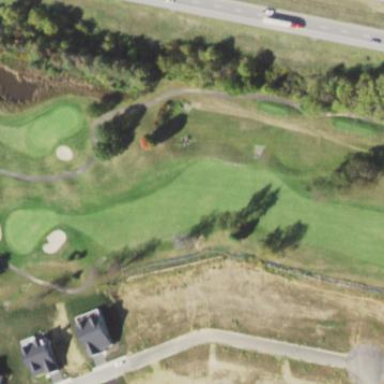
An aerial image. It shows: Golf fairway surrounded by grass.